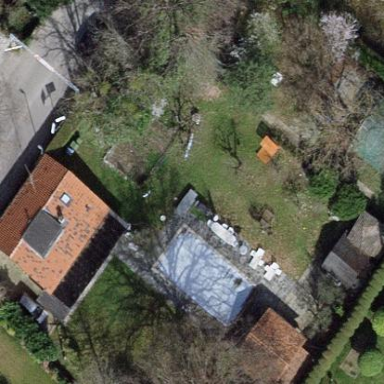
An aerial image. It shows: Garden surrounded by fence.